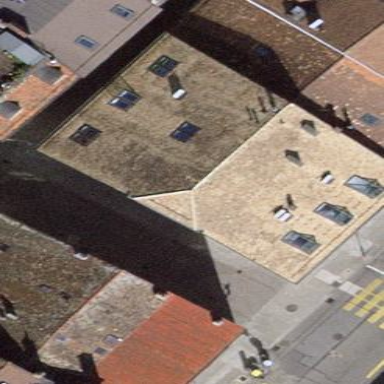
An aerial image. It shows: Government building with gabled roof made of roof tiles. The roof is oriented across the building.